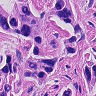
Metastatic tissue present: yes